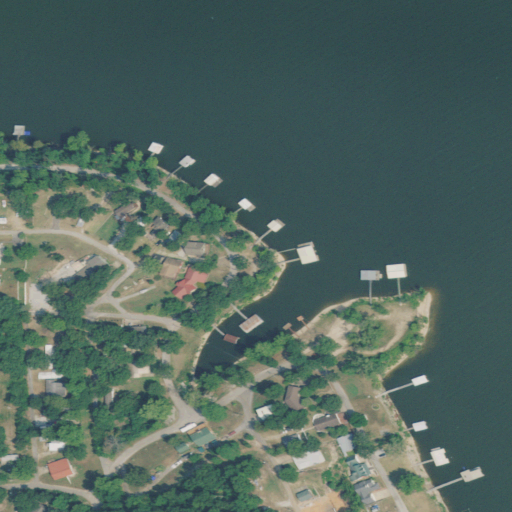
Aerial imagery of cape in Oklahoma named Cedar Point containing open water, open development, low intensity development, pasture, medium intensity development, and grassland